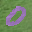
Label: 0